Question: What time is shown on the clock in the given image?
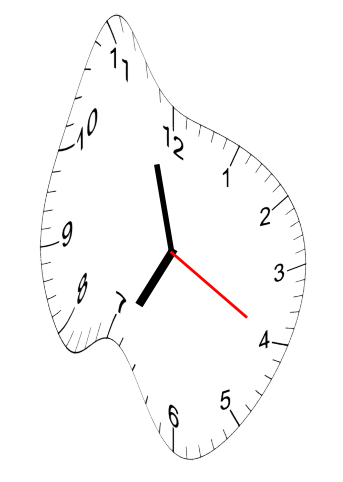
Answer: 06:57:20